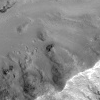
Atmospheric dust classification: not_dusty